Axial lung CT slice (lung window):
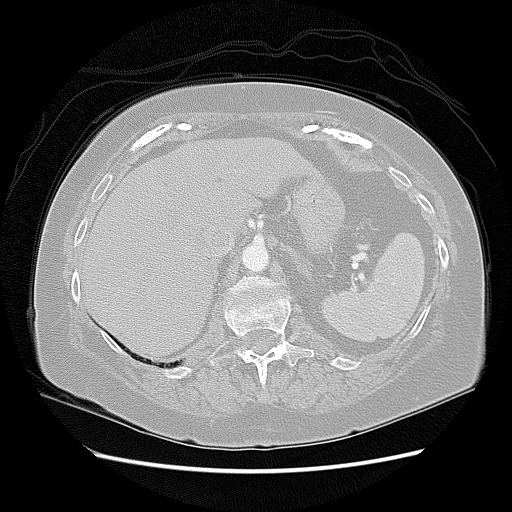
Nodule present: no